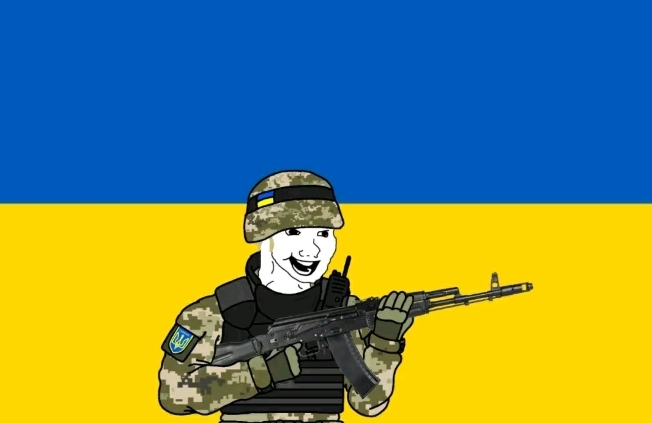
Label: 5_Doomer